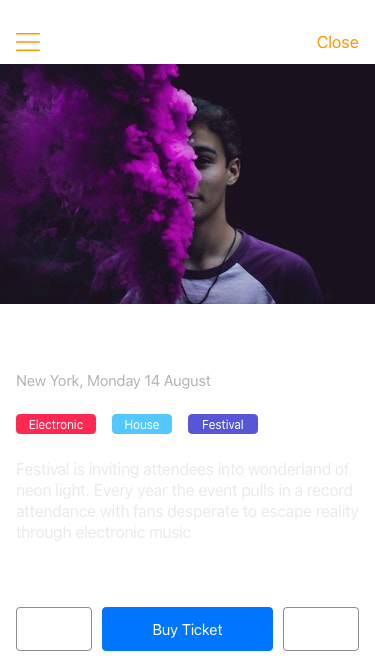
Text in this UI design:
Festival is inviting attendees into wonderland of neon light. Every year the event pulls in a record attendance with fans desperate to escape reality through electronic music
New York, Monday 14 August
Electric Dairy Festival